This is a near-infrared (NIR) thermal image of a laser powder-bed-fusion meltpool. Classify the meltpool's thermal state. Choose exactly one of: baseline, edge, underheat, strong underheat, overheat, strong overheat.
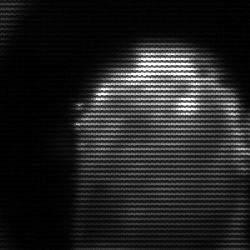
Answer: baseline